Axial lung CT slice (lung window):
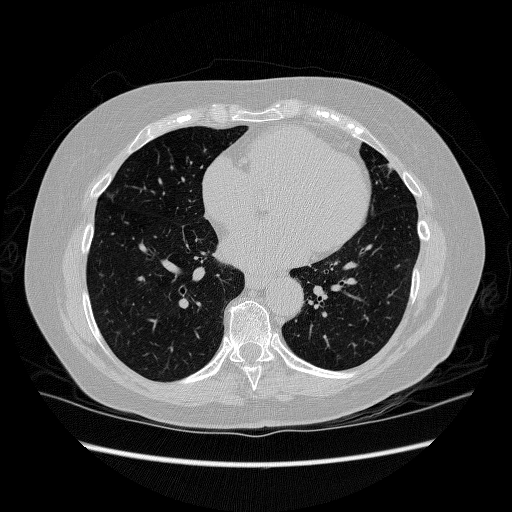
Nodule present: no